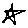
Label: star